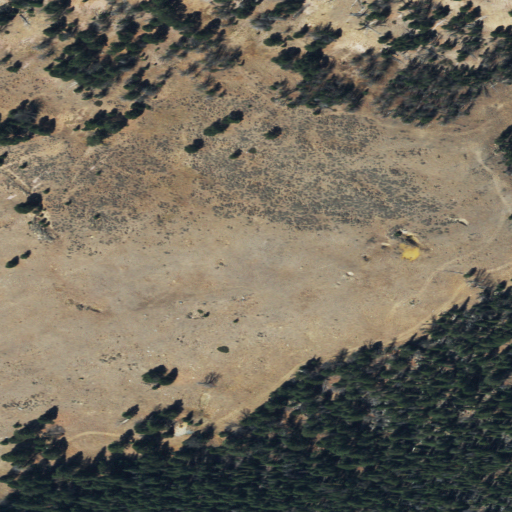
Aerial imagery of plain(s) in Montana named Mitchell Park containing shrub, evergreen forest, and grassland